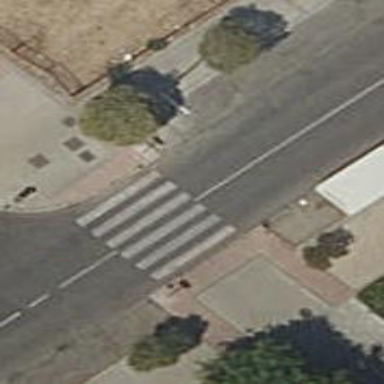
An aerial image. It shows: Marked crossing on the road.